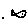
Label: fish